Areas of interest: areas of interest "Scenic Spot"
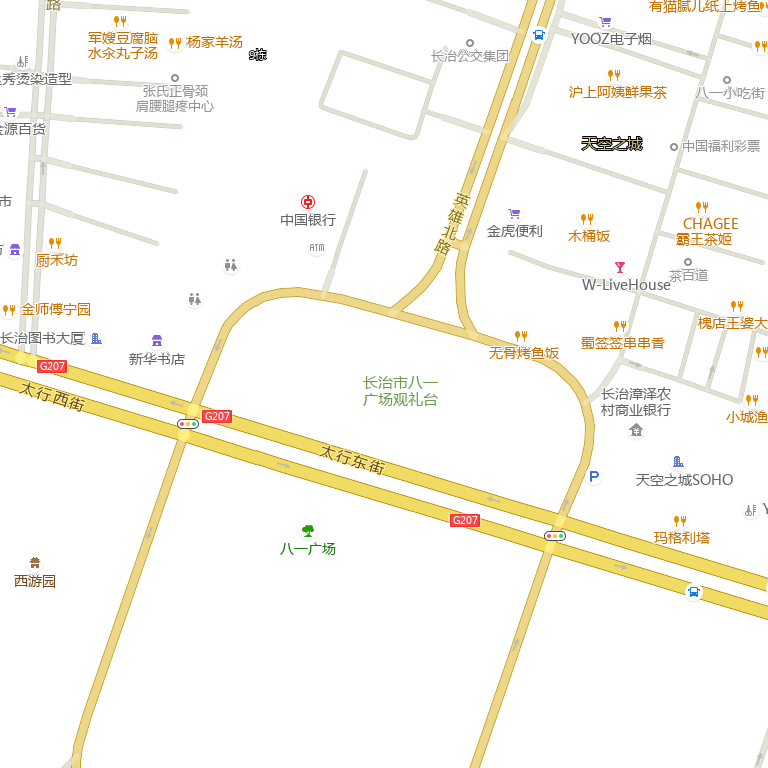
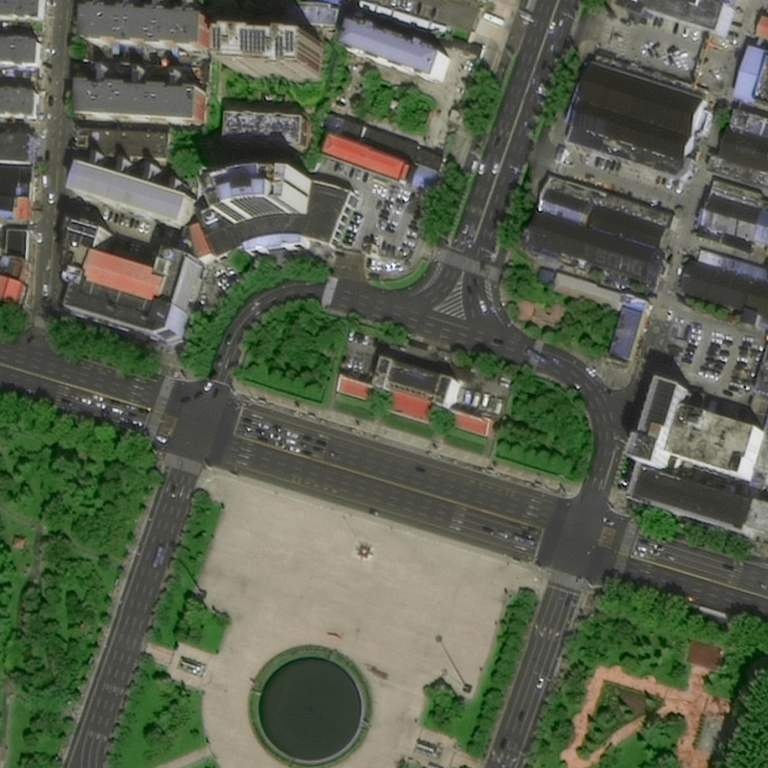